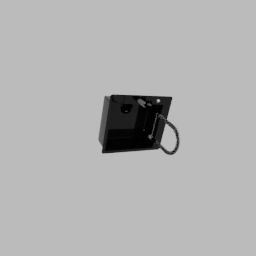
Label: appliances